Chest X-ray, PA view. Patient: 52 years old, sex M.
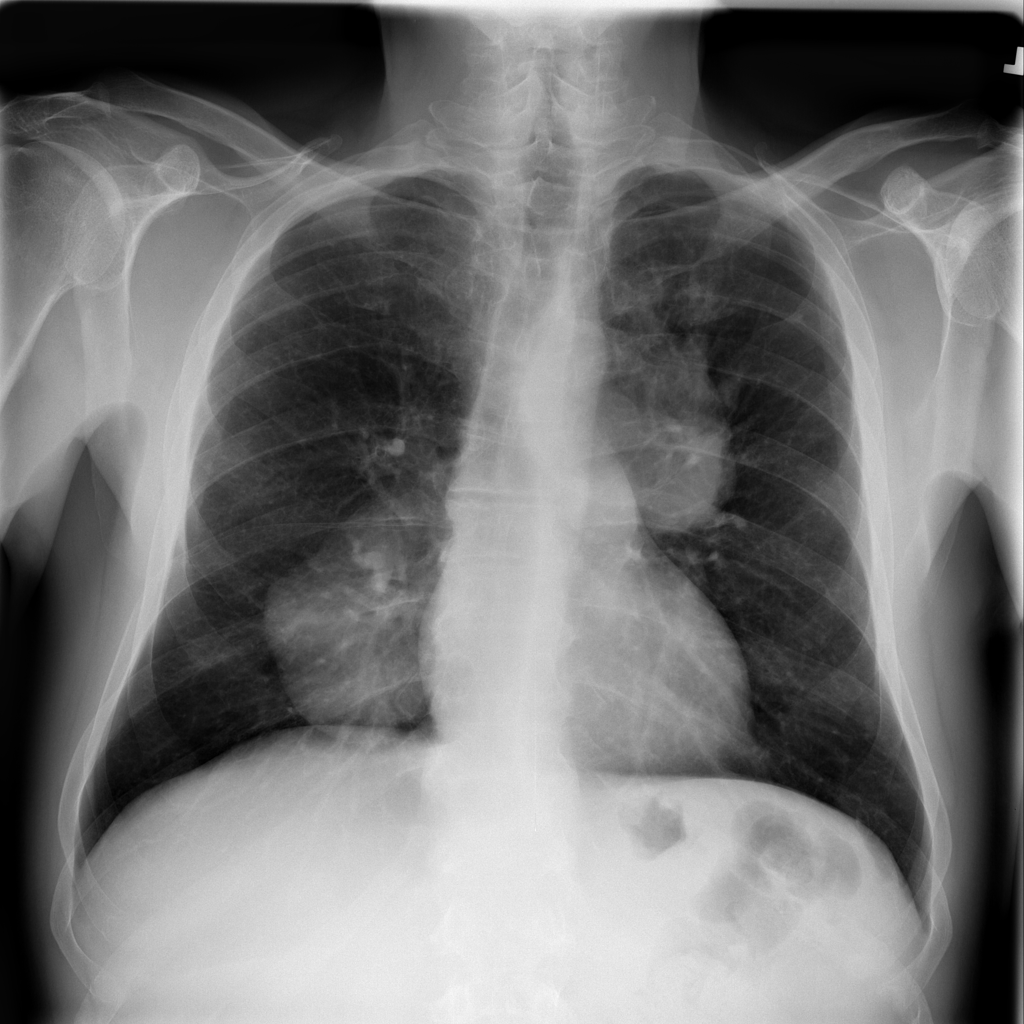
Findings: Mass